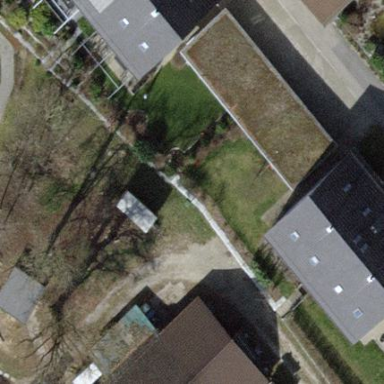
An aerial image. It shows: Group of garages.